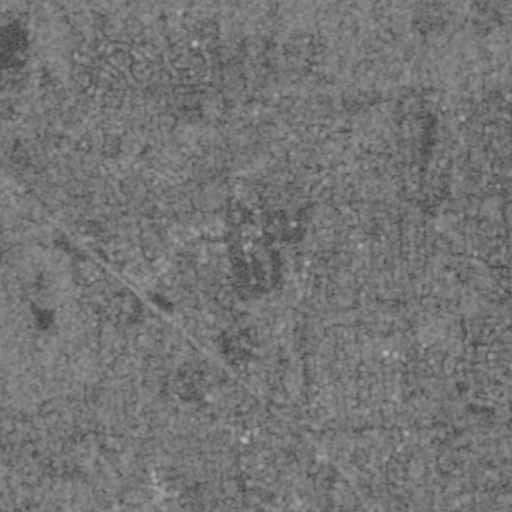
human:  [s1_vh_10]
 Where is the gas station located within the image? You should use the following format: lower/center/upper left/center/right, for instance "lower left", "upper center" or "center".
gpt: The gas station is located in the lower center of the image.
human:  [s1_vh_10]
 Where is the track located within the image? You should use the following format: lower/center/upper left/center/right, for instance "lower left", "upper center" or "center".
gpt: The track is located in the center of the image.
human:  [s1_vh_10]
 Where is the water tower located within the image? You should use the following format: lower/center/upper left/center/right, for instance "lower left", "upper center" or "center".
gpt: The water tower is located in the lower center of the image.
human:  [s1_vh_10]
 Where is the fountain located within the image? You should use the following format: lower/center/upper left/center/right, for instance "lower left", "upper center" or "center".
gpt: The fountain is located in the lower center of the image.
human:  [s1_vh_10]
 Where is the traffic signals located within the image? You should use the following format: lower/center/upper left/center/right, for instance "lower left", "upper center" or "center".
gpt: The traffic signals is located in the center of the image.
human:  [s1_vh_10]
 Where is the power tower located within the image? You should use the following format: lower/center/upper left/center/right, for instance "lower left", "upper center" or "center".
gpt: There is no power tower in the image.

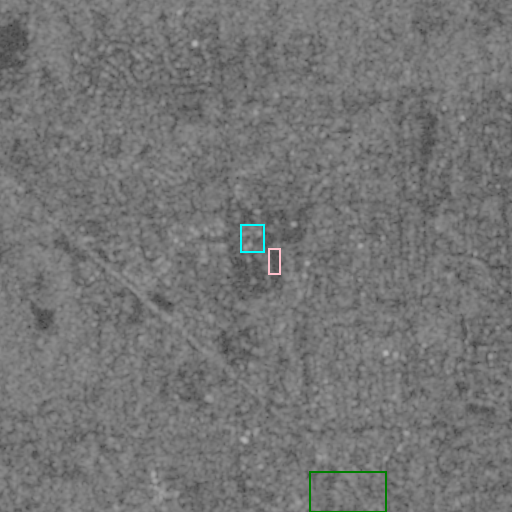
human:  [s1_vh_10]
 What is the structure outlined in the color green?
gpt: The structure outlined in green is a park.
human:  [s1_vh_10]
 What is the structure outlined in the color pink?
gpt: The structure outlined in pink is a track.
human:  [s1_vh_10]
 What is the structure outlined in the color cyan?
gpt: The structure outlined in cyan is a building.
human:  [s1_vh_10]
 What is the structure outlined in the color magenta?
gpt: There is no magenta outline.